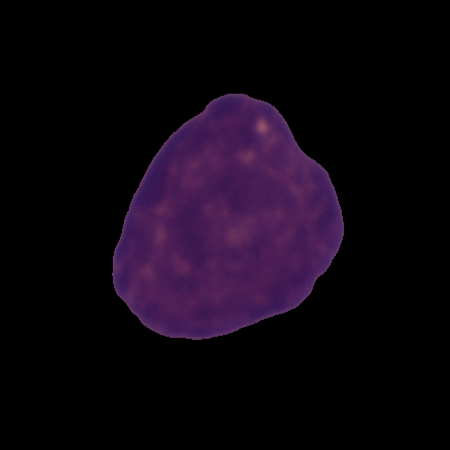
Label: cancer